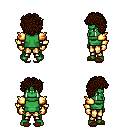
a pixel art fantasy rpg character, male body template, orc, green skin, gold arm armor, gold greaves, brown curly afro hairstyle, gold gloves, brown slippers, four views (front, back, left, right), 2x2 character sprite sheet, small pixel art, hard edges, no anti-aliasing